Question: I'm trying to put an Array "a" into this board with this code, but i'm only getting a board with only the first number of the array, it seems that is missing and increment on variable "i" but i can't put increment without syntax errors near join, can somebody help ? thanks in advance. Here is the code:
'''
'a = [25, 24, 23, 22, 21, 20, 19, 18, 17, 16, 15, 14, 13, 12, 11, 10, 9, 8, 7, 6, 5, 4, 3, 2, 1]
i = 0
def inc_i(i):
i += 1
return i
def board_draw(height, width, i):
top = "+" + "+".join(["-"*6]*width) + "+
"
bottom = "+" + "+".join(["-"*6]*width) + "+"
middle = "+" + "+".join(["-"*6]*width) + "+
"
print(top +
middle.join(
"|" +
"|".join(' {:02d} '.format(a[i])
for y in range(width)) +
"|
"
for x in range(height)) +
bottom)
board_draw(5, 5, 0)'
'''

I want each cell of the array with a different number...
Thanks in advance
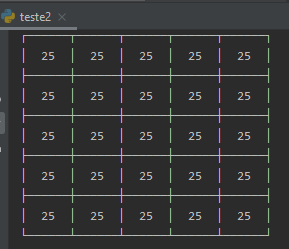
Answer: i is not being incremented at any time. To keep your program "logic", try this:
'''
a = [25, 24, 23, 22, 21, 20, 19, 18, 17, 16, 15, 14, 13, 12, 11, 10, 9, 8, 7, 6, 5, 4, 3, 2, 1]
def board_draw(height, width):
top = "+" + "+".join(["-"*6]*width) + "+
"
bottom = "+" + "+".join(["-"*6]*width) + "+"
middle = "+" + "+".join(["-"*6]*width) + "+
"
print(top +
middle.join(
"|" +
"|".join(' {:02d} '.format(a[(x*width) + y]) for y in range(width)) +
"|
" for x in range(height)) +
bottom
)
board_draw(5, 5)
'''